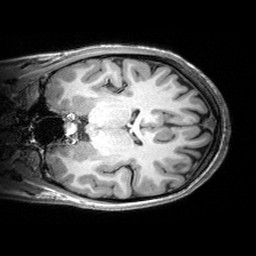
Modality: T1w
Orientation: coronal
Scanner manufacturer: siemens
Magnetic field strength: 3 T
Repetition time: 2.53 s
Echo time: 0.00299 s